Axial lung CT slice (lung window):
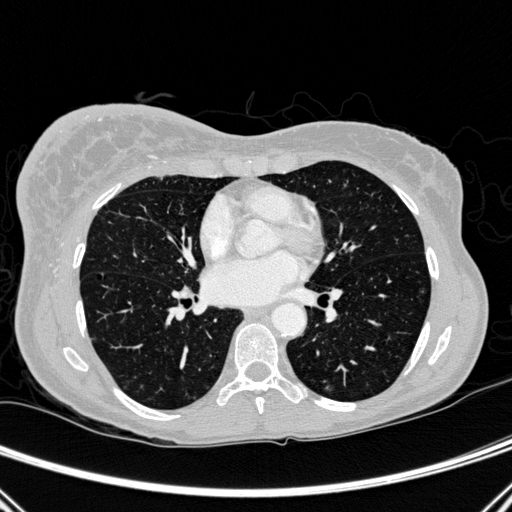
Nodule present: no